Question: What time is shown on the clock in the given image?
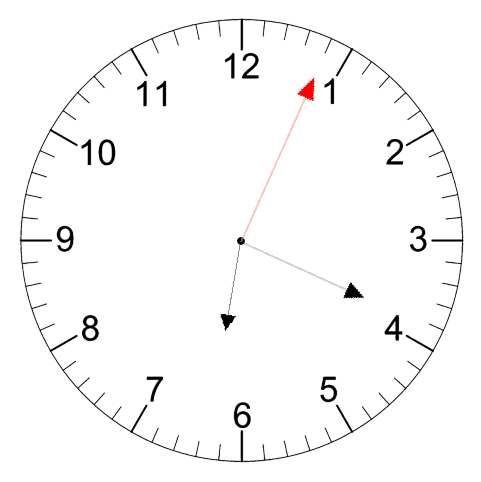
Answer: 06:19:04